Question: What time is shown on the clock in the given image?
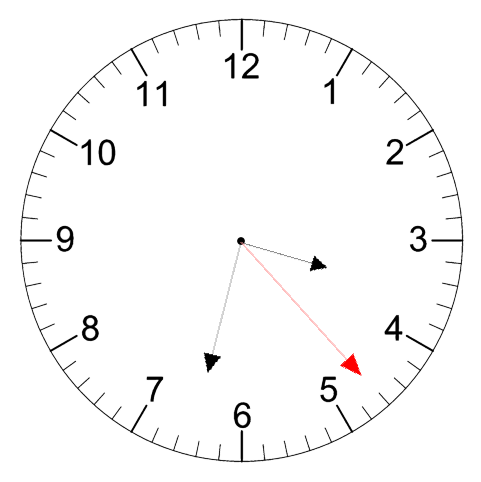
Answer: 03:32:23